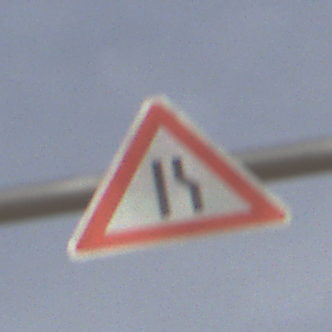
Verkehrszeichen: EinseitigVerengteFahrbahnRechts
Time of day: MorningAfternoon
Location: Outdoor (Suburban)
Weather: PartlyCloudy
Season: NotSpecified
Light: Natural